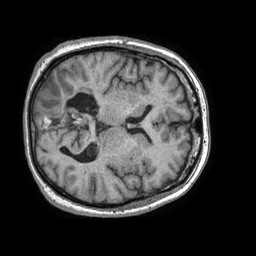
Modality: T1w
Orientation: axial
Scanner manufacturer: philips
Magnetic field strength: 1.5 T
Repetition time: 0.007692 s
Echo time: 0.003582 s